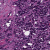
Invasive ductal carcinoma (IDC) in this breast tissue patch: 1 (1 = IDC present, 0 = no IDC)